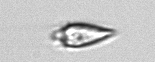
Label: Oxytoxum